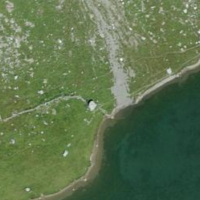
EUNIS habitat code: 26
Species observed at this site:
Saxifraga aizoides